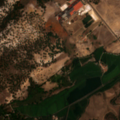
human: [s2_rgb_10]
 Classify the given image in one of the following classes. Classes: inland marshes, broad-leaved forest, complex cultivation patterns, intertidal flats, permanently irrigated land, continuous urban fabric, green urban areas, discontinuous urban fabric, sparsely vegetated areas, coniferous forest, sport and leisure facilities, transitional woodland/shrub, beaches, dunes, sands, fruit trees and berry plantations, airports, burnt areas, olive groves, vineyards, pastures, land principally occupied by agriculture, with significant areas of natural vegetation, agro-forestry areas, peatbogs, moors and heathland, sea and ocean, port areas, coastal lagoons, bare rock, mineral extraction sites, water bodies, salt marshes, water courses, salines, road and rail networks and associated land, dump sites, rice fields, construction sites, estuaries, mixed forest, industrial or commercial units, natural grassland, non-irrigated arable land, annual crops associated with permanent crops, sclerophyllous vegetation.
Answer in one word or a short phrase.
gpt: non-irrigated arable land, rice fields, pastures, coniferous forest, transitional woodland/shrub